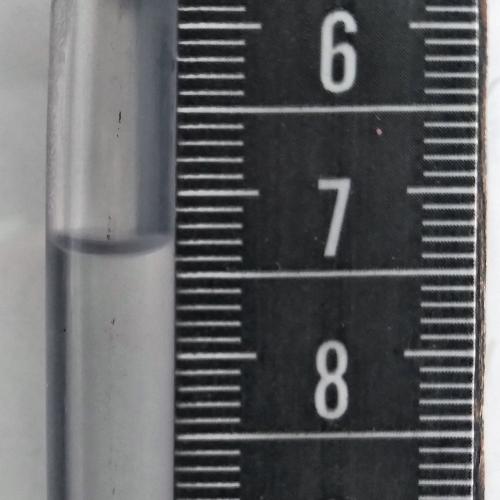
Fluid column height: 7.3 cm